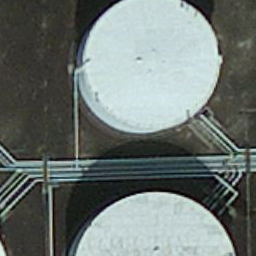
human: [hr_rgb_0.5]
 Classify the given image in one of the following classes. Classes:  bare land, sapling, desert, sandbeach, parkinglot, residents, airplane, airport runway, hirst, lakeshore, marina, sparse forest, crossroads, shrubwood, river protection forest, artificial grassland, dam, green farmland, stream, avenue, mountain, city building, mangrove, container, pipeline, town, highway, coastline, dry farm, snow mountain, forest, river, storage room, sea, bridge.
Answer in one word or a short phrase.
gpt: storage room